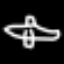
Label: airplane